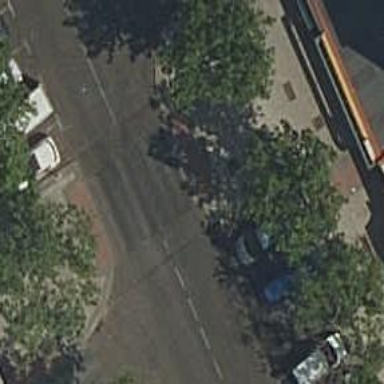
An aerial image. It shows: Marked road crossing.